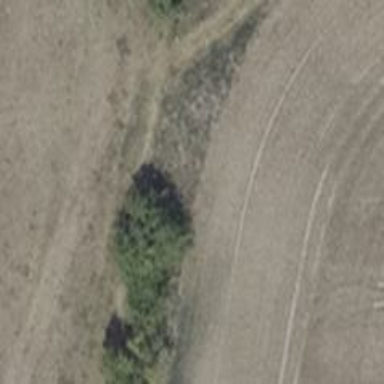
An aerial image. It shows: Grass path.